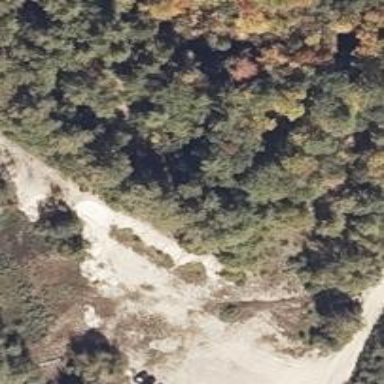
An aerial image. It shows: Excavation area known as quarry.